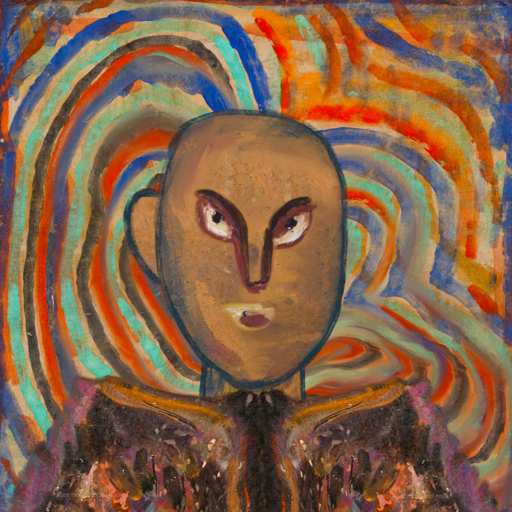
Background: Sisters, Head And Neck Front: In_The_Sun, Face Front: After_Raid, Bust: Gypsy_Queen, Hair Front: Blank, Head Accessory: Blank, Second Necklace: Blank, Necklace: Blank, Baby: Blank